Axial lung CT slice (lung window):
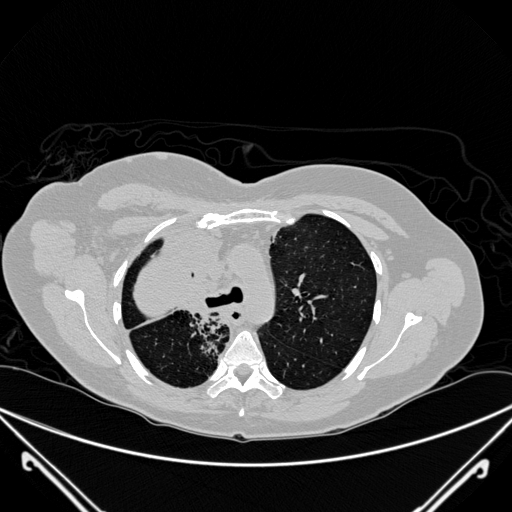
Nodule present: no